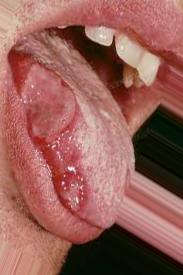
Condition: Mouth Ulcer